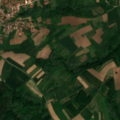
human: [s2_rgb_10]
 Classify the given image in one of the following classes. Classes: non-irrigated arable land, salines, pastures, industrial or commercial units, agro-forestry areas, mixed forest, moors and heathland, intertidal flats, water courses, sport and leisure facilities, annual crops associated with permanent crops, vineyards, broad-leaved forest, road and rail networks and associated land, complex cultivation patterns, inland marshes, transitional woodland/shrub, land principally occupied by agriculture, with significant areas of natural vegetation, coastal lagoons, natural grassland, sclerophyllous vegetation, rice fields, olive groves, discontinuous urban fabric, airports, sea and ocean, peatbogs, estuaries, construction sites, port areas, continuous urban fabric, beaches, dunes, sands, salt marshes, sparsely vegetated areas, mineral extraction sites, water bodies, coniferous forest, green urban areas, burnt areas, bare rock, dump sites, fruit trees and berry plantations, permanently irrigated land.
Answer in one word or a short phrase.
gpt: discontinuous urban fabric, complex cultivation patterns, land principally occupied by agriculture, with significant areas of natural vegetation, broad-leaved forest